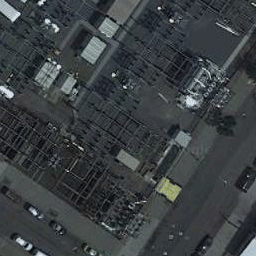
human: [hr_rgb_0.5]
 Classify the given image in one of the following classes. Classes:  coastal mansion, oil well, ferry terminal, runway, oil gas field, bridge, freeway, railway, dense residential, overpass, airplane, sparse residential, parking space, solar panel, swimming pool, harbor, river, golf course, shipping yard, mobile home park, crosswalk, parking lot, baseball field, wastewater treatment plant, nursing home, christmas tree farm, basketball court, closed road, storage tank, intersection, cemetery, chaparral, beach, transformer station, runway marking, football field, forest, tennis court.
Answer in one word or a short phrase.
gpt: transformer station